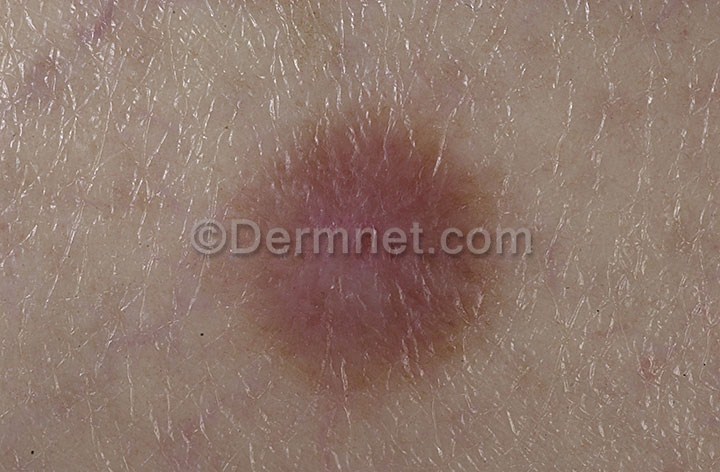
Disease: Seborrheic Keratoses and other Benign Tumors